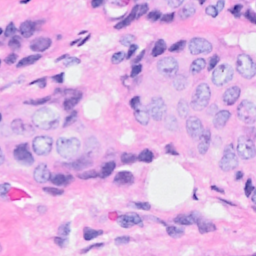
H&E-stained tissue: Breast